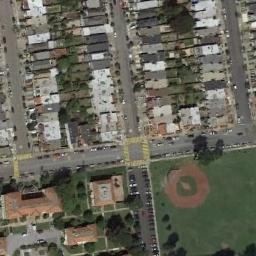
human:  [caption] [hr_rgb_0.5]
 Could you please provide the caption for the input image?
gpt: A baseball diamond is surrounded by many buildings .

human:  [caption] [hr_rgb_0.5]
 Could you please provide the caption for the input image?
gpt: A baseball diamond on the lawn and the residential area around it .

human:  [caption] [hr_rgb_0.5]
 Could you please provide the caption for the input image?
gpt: The picture shows three baseball fields and a row of black houses .

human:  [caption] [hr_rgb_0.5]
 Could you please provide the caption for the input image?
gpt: There is a baseball diamond in the grass in the south of the houses and roads .

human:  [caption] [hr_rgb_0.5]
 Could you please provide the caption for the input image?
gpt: Many buildings are next to  the  baseball diamond .